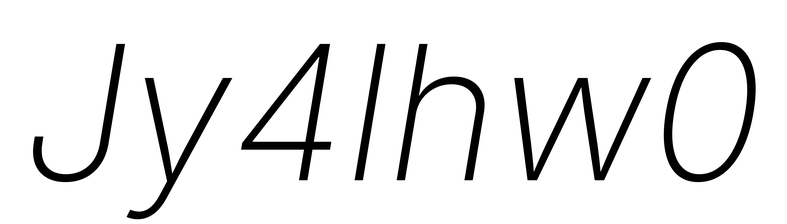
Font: Inter-Italic_ExtraLight_Italic